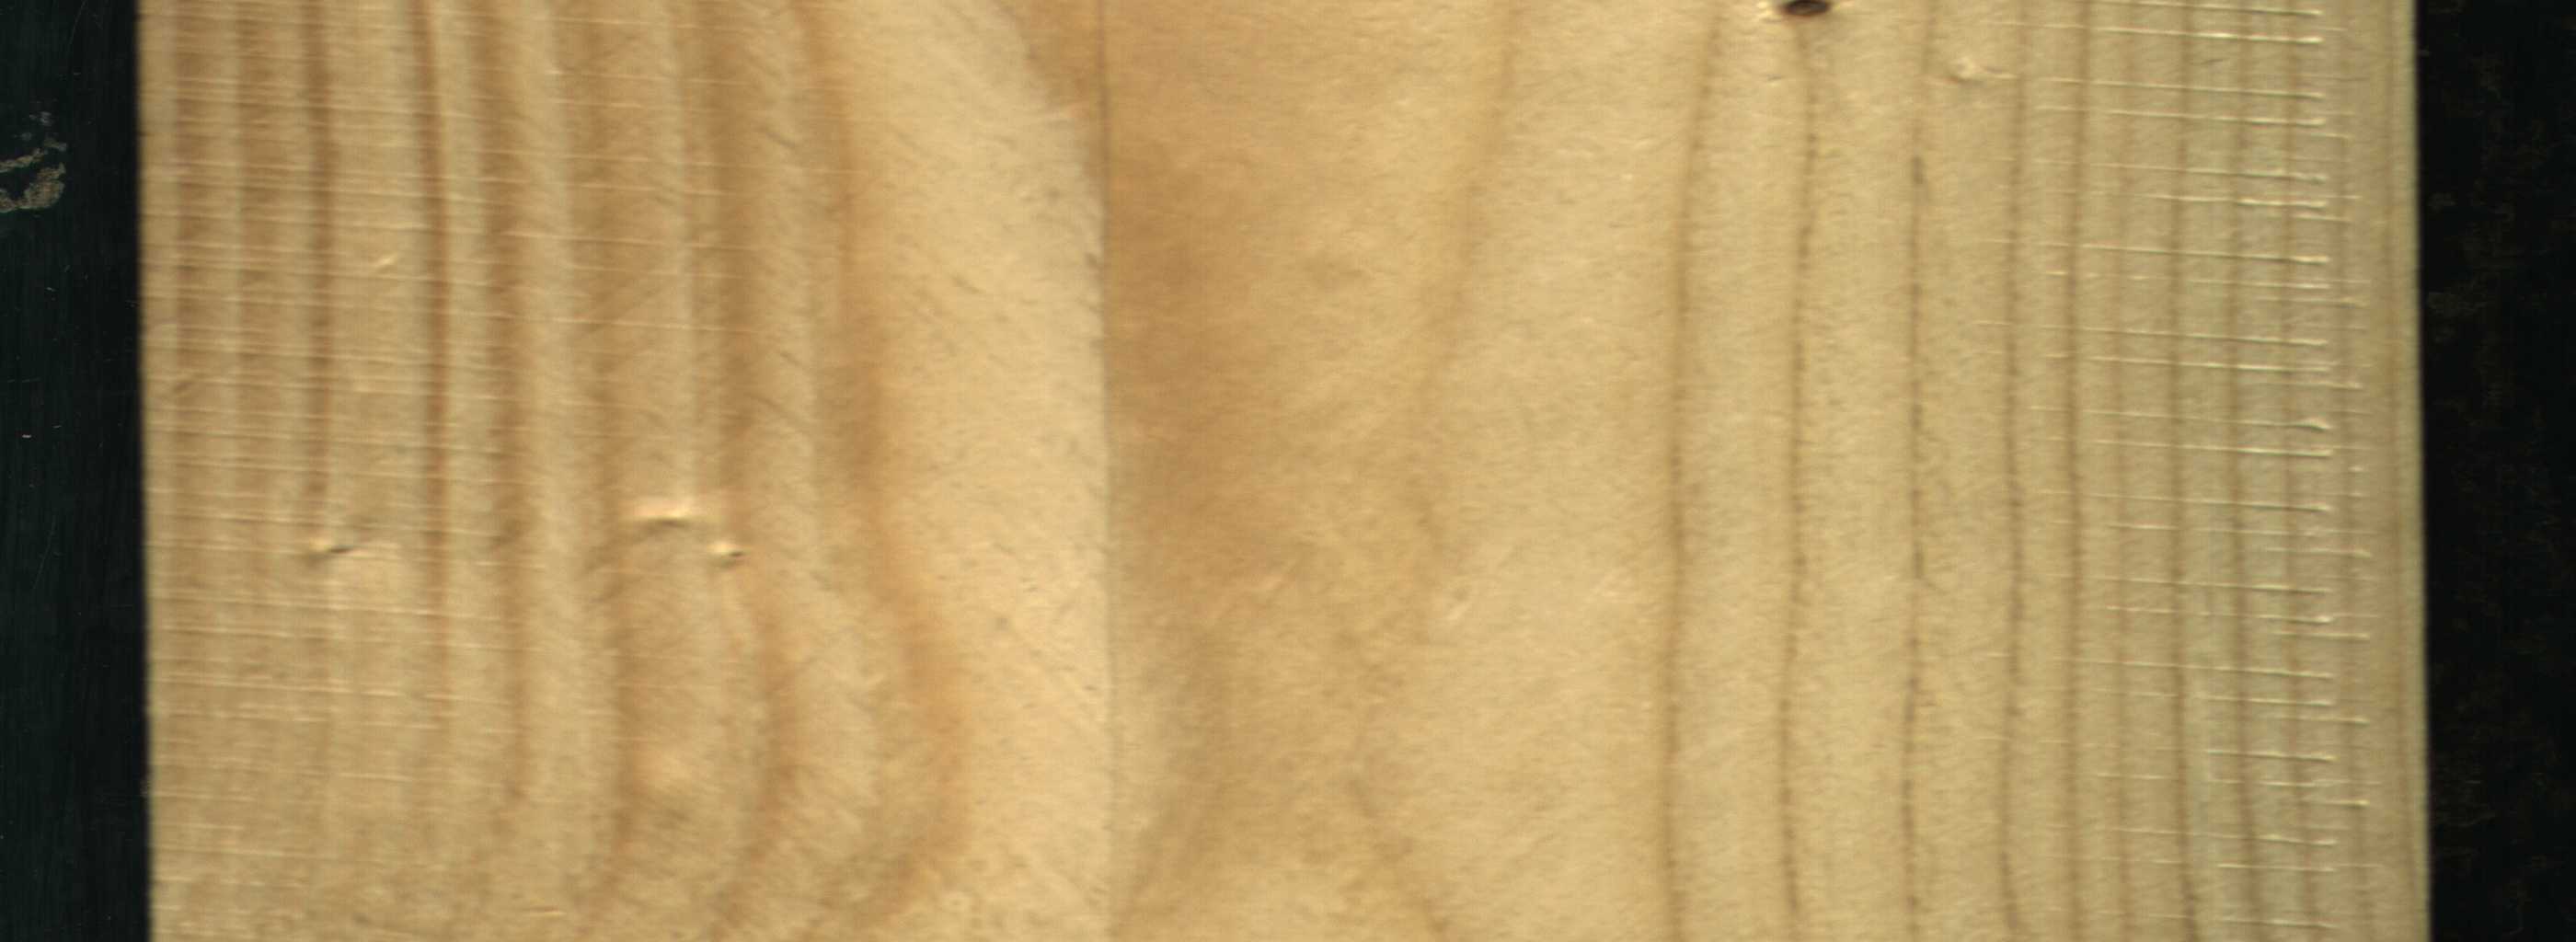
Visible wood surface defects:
Live_Knot